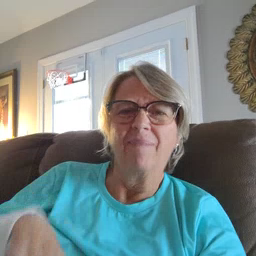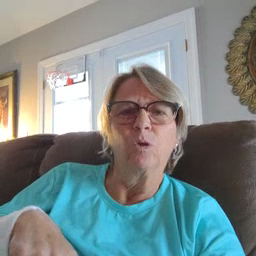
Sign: haveto